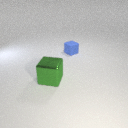
large green metal cube in front of small blue rubber cube